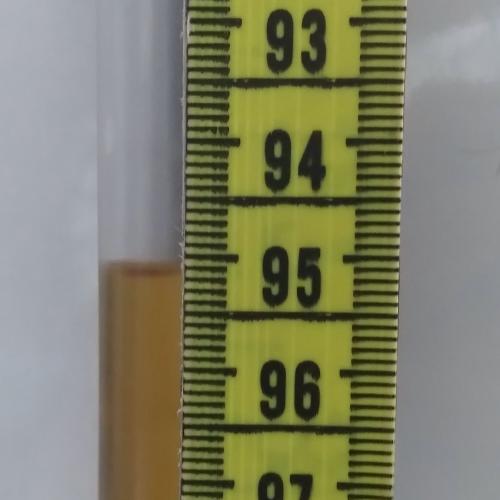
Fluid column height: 95.1 cm